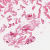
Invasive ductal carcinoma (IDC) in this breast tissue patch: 0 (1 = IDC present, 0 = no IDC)